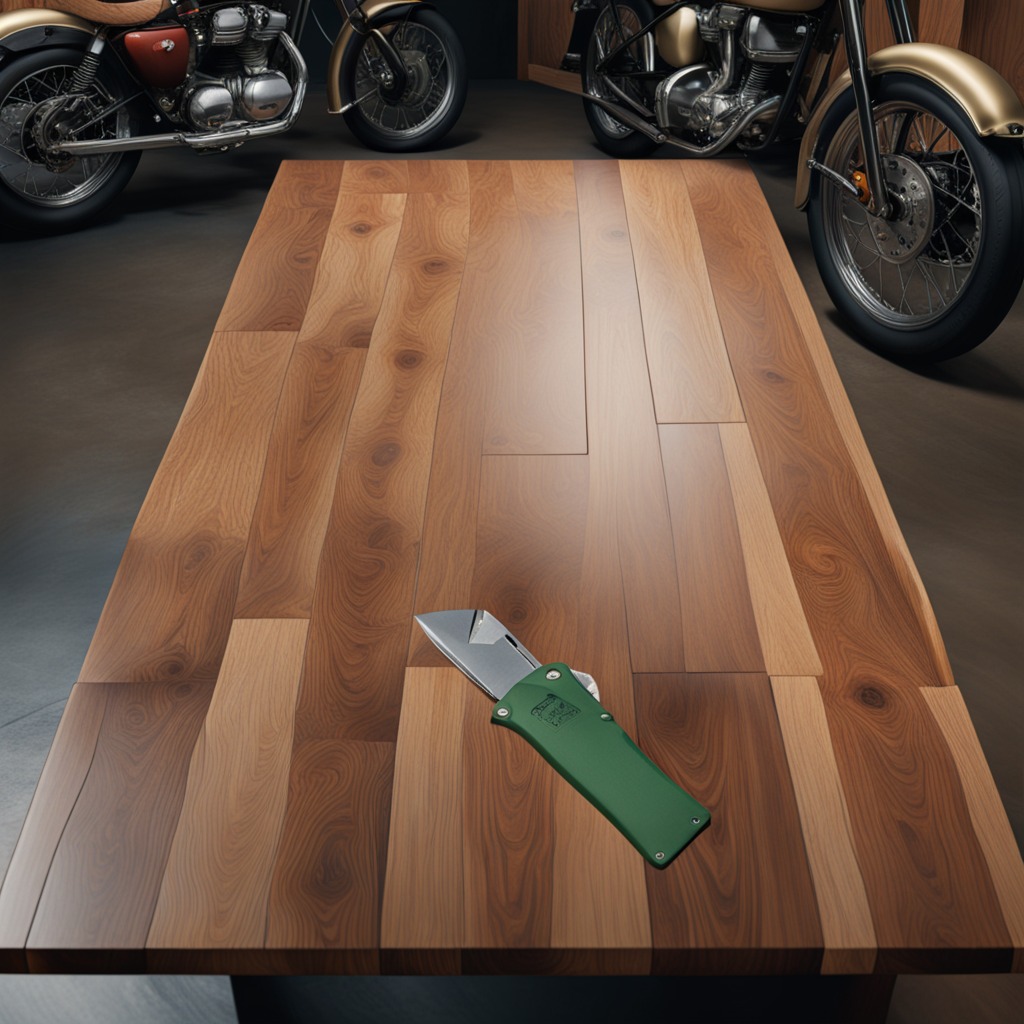
A utility knife is lying on the oil-spilled wooden table in a vintage motorcycle garage.